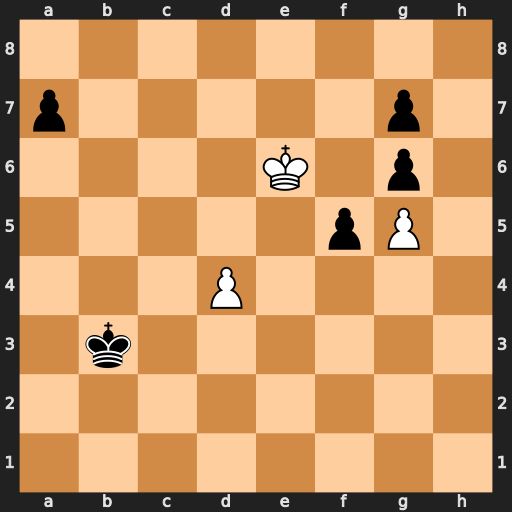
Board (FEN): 8/p5p1/4K1p1/5pP1/3P4/1k6/8/8
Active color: w
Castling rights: -
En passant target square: -
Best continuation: d5